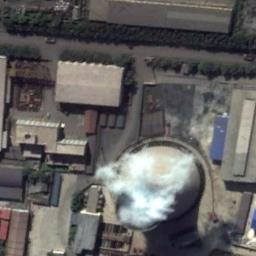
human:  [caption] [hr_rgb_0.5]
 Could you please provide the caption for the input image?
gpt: In the thermal power plant there are plants and machinery, and a cooling tower is steaming .

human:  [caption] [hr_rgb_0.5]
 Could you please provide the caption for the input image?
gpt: Here are three thermal power stations that are smoking, two of which are larger than the other one .

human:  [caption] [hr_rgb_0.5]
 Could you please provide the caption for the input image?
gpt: The thermal power station is next to some buildings with white mist above .

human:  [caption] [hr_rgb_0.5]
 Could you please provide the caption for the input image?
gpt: Many buildings of different shapes are next to the thermal power station .

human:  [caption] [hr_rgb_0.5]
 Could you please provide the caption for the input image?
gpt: There are some buildings and a chimney on the thermal power station .